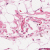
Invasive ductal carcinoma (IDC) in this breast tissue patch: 0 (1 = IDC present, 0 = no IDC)